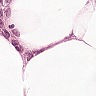
Metastatic tissue present: yes